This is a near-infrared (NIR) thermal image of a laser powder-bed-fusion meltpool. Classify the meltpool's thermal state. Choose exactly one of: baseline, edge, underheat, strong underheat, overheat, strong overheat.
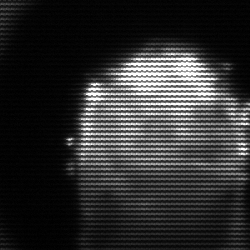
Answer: baseline